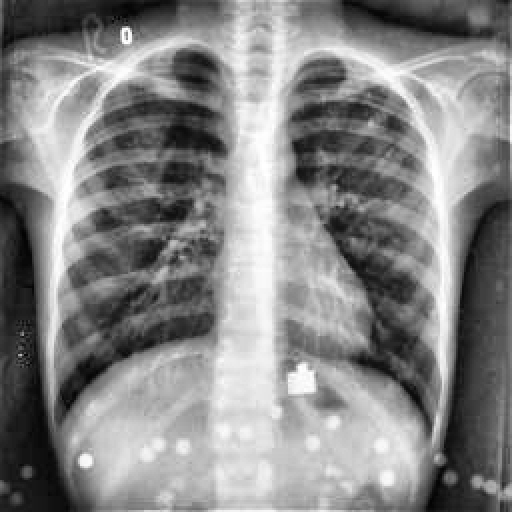
Finding: TUBERCULOSIS